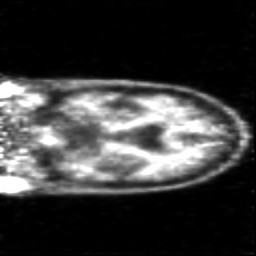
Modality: PET
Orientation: coronal
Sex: female
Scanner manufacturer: siemens